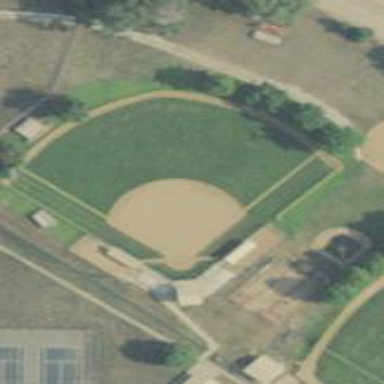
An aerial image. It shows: Softball pitch for baseball enthusiasts.